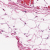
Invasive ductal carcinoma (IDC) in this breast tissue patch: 0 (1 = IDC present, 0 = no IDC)